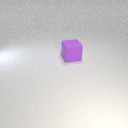
large purple rubber cube